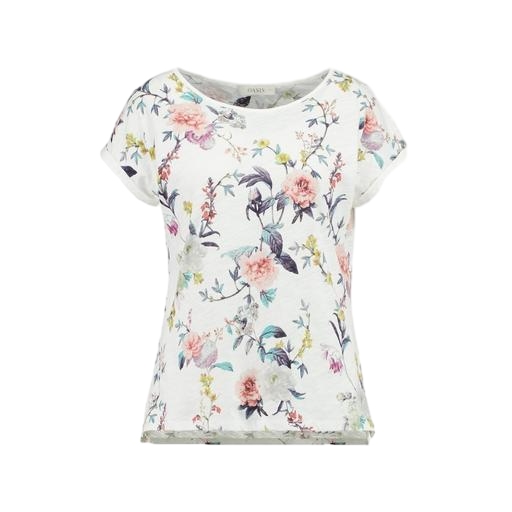
multicolor floral-print t-shirt only macy, white bird-print t-shirt, white bird print t-shirt, white background